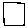
Label: square